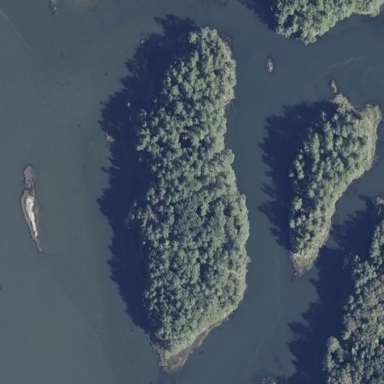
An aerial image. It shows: Island.